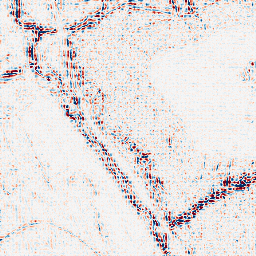
Category: wavelet
Decomposition family: wavelet_dwt
Decomposition parameters: wavelet: coif2
level: 2
Upsampling method: sinc_hamming
Upsampling parameters: scale: 4
kernel_size: 4
Upsampling scale: 4